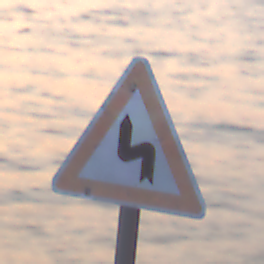
Verkehrszeichen: DoppelkurveZunaechstLinks
Umgebung: Outdoor, Urban
Tageszeit: SunriseSunset
Wetter: Clear
Licht: Natural
Jahreszeit: NotSpecified
Kontrast: MediumContrast